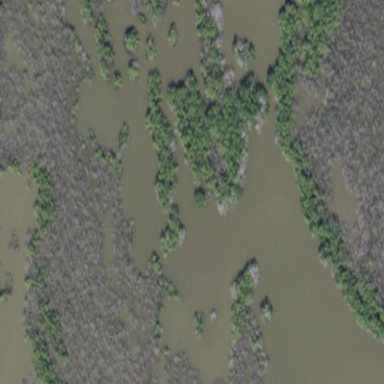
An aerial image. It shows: Mangrove wetland featuring plant community of Mangrove Swamp.